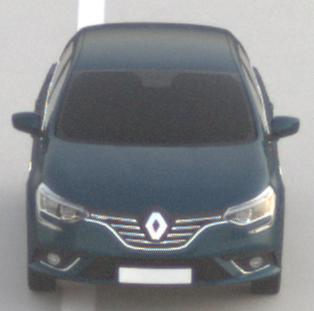
Make: Renault
Model: Mégane ENERGY TCe 100
Detailed model: Mégane (IV)
Model produced from: 2016/03
Model produced until: 2018/08
Doors: 5
Color: blue
Road condition: dry road
Daytime: sunrise or sunset
Contrast: low contrast